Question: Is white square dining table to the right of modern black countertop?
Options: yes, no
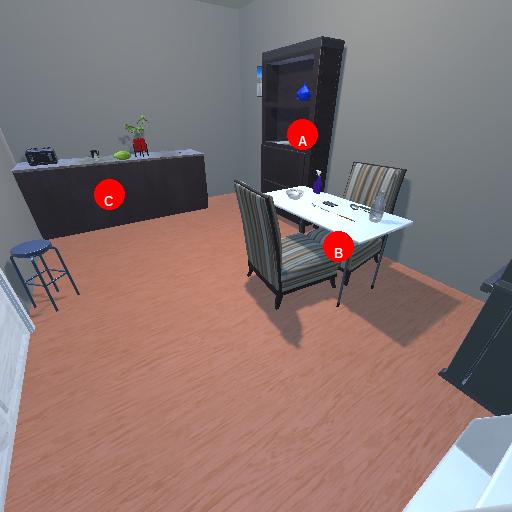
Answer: yes